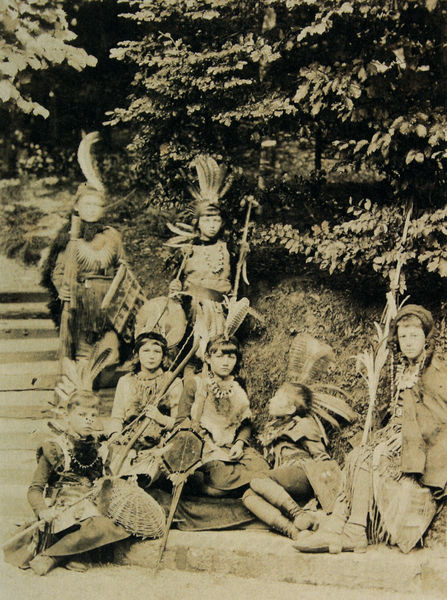
Titel: Die Max- und Benczúr-Kinder beim Indianderspielen
Standort: München
Institution: Städtische Galerie im Lenbachhaus
Schlagwörter: bäume, mädchen, federn, sträucher, kinder, garten, jungen, treppe, verkleidung, foto, spiel, federschmuck, indianer, kiner, häuptlinge